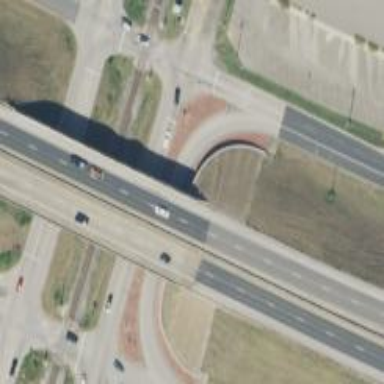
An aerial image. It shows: Trunk link highway.